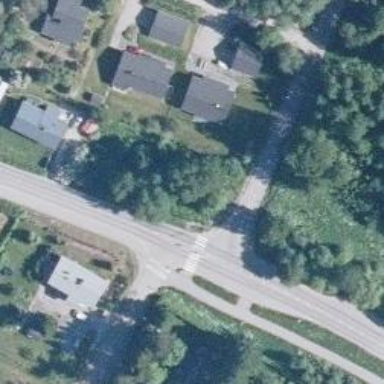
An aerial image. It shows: Island crossing on the road.